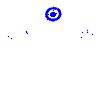
Particle: electron